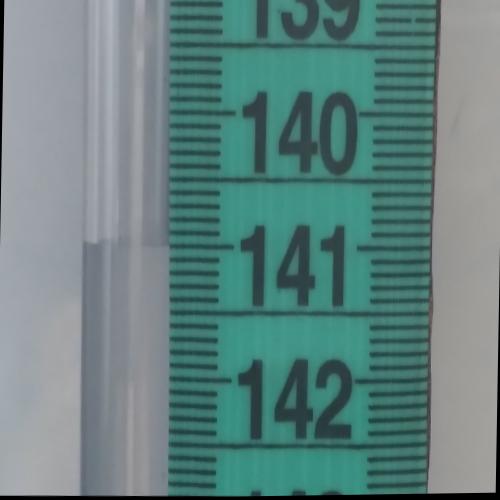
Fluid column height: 141.0 cm